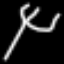
Label: fork